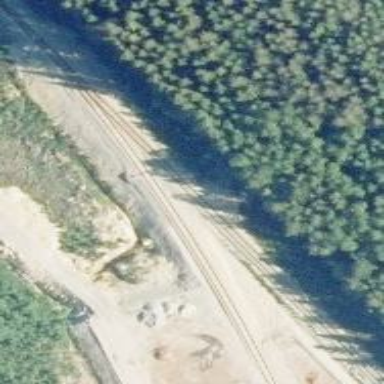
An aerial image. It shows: Wedge used for railway derailment.